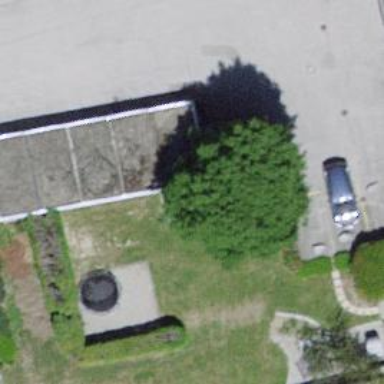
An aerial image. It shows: Group of garages.